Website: home-depot
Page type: billing-address
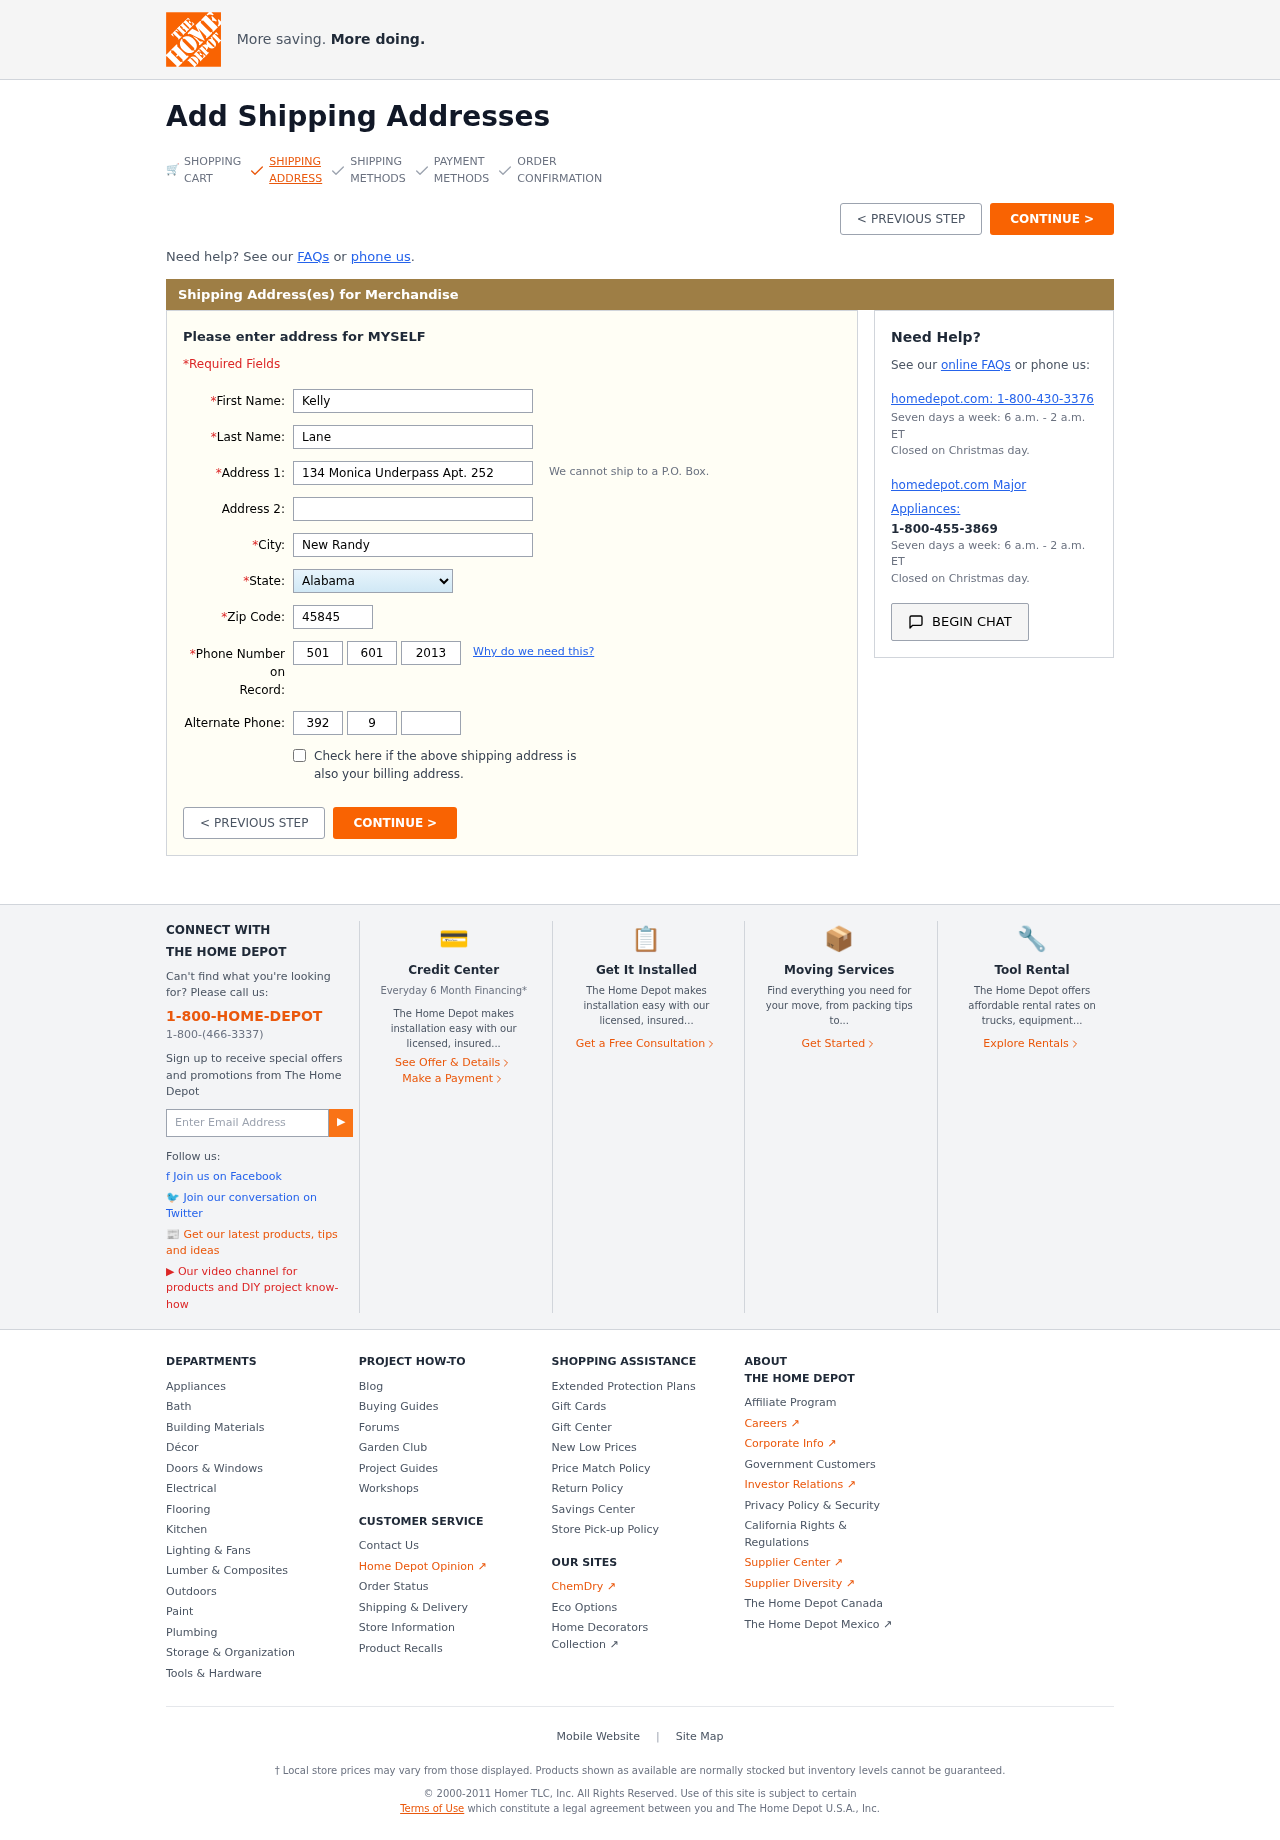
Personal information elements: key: PII_STATE
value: Alabama
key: PII_FIRSTNAME
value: Kelly
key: PII_LASTNAME
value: Lane
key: PII_STREET
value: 134 Monica Underpass Apt. 252
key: PII_CITY
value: New Randy
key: PII_POSTCODE
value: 45845
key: PII_PHONE_AREA
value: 501
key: PII_PHONE_PREFIX
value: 601
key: PII_PHONE_LINE
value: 2013
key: PII_PHONE_ALT_AREA
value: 392
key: PII_PHONE_ALT_PREFIX
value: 927
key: PII_PHONE_ALT_LINE
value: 7586